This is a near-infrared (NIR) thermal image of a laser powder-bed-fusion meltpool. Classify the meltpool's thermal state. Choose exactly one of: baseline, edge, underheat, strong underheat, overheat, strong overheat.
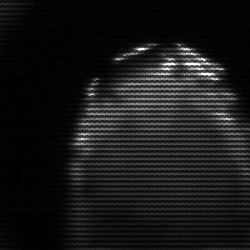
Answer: edge